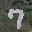
Label: 7